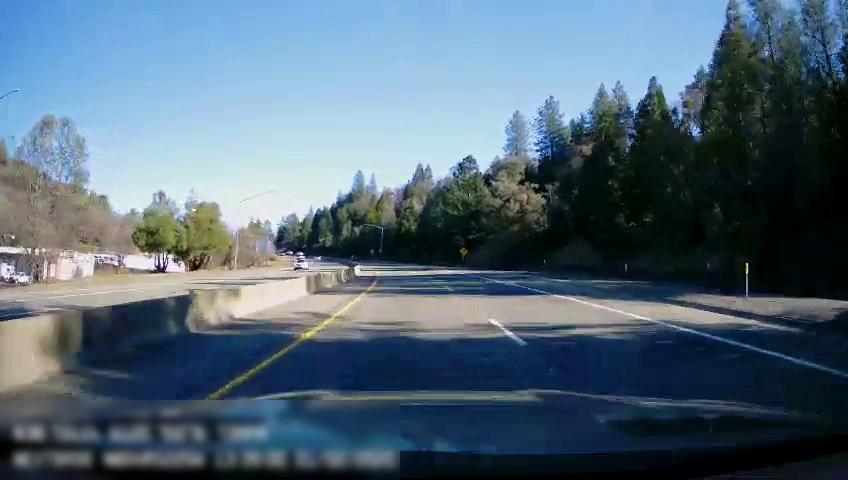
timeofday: Day
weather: Sunny
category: Drivable Space
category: Drivable Space
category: Vehicles | SUV
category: Lanes | Opposite Lane
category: Lanes | Opposite Lane
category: Lanes | Current Lane
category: Lanes | Current Lane
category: Lanes | Alternate Lane
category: Traffic | Signs